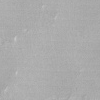
Atmospheric dust classification: not_dusty